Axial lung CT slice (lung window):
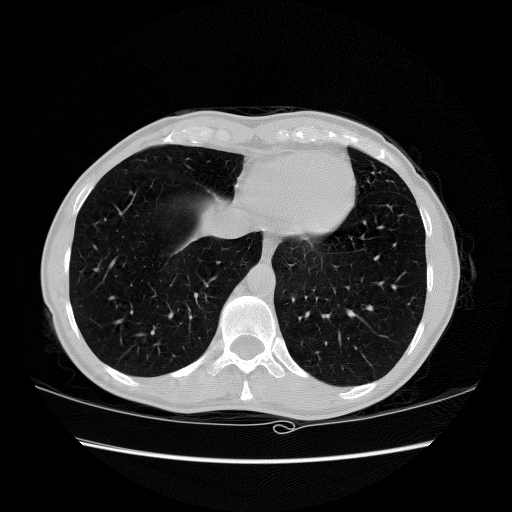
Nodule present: no